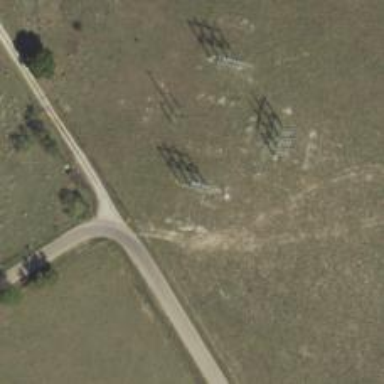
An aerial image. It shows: Power tower that serves as switch.